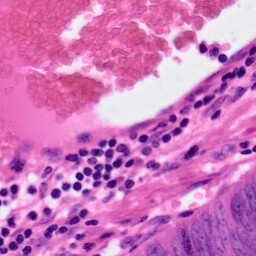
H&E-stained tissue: Colon